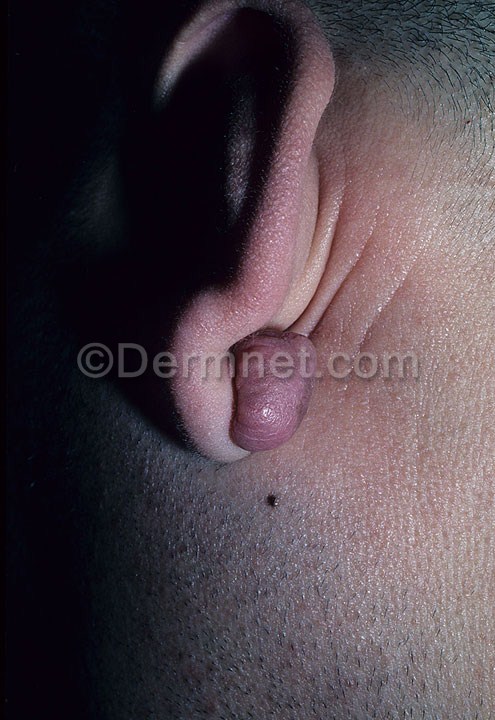
Disease: Seborrheic Keratoses and other Benign Tumors